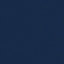
Land use / land cover: SeaLake